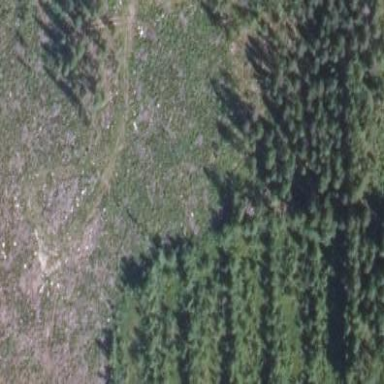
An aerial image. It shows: Clearcut area with scrub vegetation.